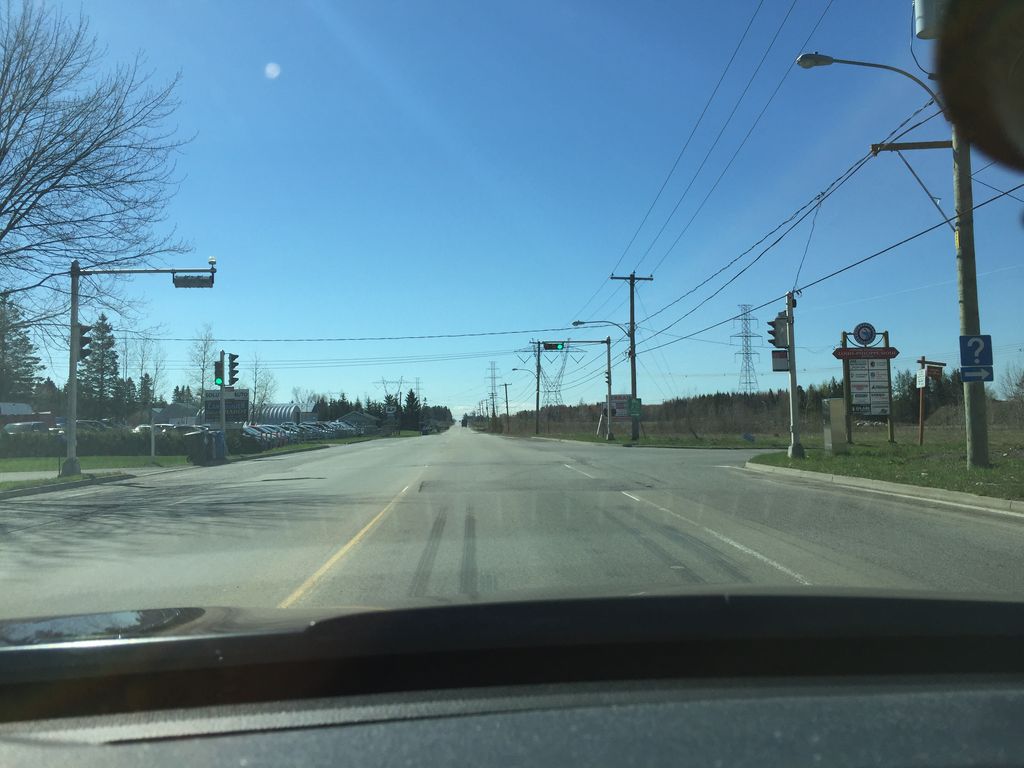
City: quebec_city